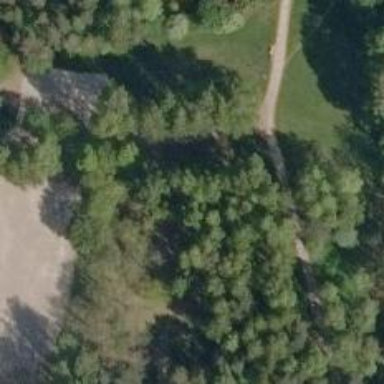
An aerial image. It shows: Disc golf hole.